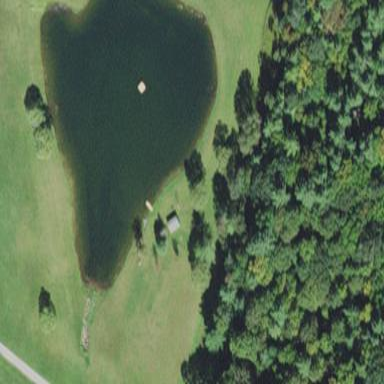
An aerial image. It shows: Serene pond surrounded by nature.